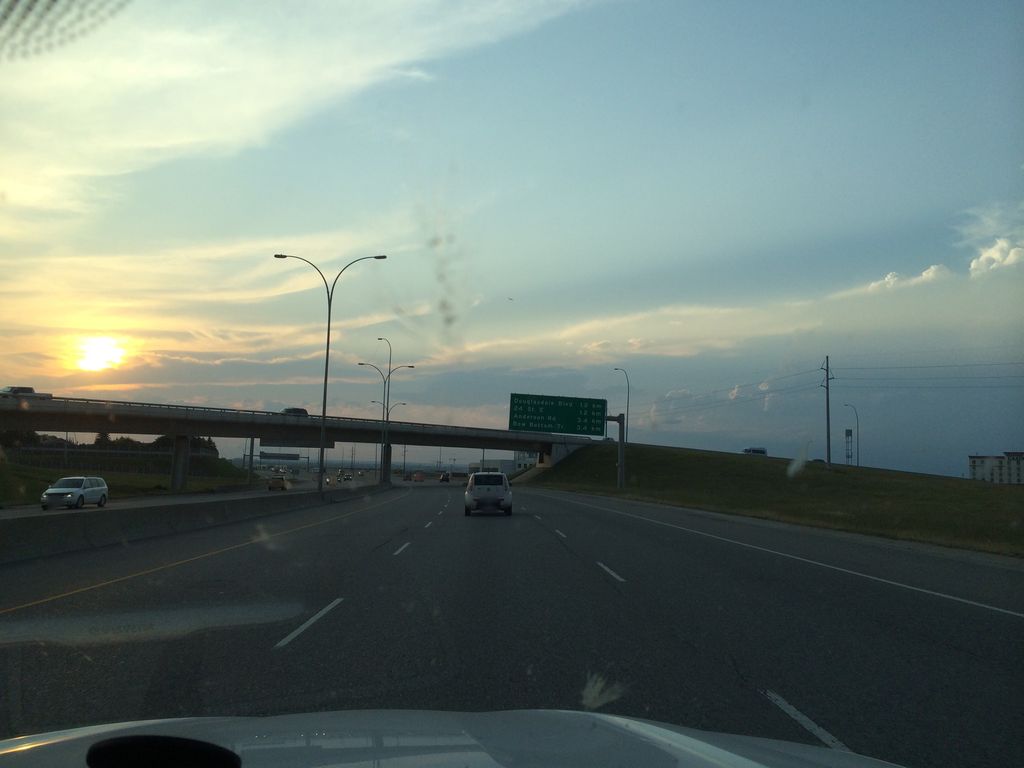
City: calgary